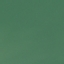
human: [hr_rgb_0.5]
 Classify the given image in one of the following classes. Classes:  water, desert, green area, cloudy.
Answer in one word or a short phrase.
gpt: water